Question: I'm implementing a first person camera using the GLM library that provides me with some useful functions that calculate perspective and 'lookAt' matrices. I'm also using OpenGL but that shouldn't make a difference in this code.
Basically, what I'm experiencing is that I can look around, much like in a regular FPS, and move around. But the movement is constrained to the three axes in a way that if I rotate the camera, I would still move in the same direction as if I had not rotated it... Let me illustrate (in 2D, to simplify things).
In this image, you can see four camera positions.
Those marked with a one are before movement, those marked with a two are after movement.
The red triangles represent a camera that is oriented straight forward along the z axis. The blue triangles represent a camera that hasbeen rotated to look backward along the x axis (to the left).
When I press the 'forward movement key', the camera moves forward along the z axis in both cases, disregarding the camera orientation.
What I want is a more FPS-like behaviour, where pressing forward moves me in the direction the camera is facing. I thought that with the arguments I pass to 'glm::lookAt', this would be achieved. Apparently not.
What is wrong with my calculations?
'''
// Calculate the camera's orientation
float angleHori = -mMouseSpeed * Mouse::x; // Note that (0, 0) is the center of the screen
float angleVert = -mMouseSpeed * Mouse::y;
glm::vec3 dir(
cos(angleVert) * sin(angleHori),
sin(angleVert),
cos(angleVert) * cos(angleHori)
);
glm::vec3 right(
sin(angleHori - M_PI / 2.0f),
0.0f,
cos(angleHori - M_PI / 2.0f)
);
glm::vec3 up = glm::cross(right, dir);
// Calculate projection and view matrix
glm::mat4 projMatrix = glm::perspective(mFOV, mViewPortSizeX / (float)mViewPortSizeY, mZNear, mZFar);
glm::mat4 viewMatrix = glm::lookAt(mPosition, mPosition + dir, up);
'''
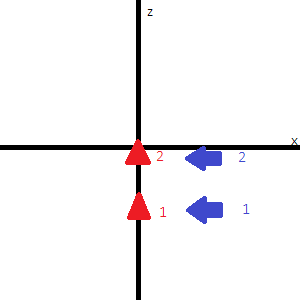
Answer: The issue was actually in another method. When moving the camera, I needed to do this:
'''
void Camera::moveX(char s)
{
mPosition += s * mSpeed * mRight;
}
void Camera::moveY(char s)
{
mPosition += s * mSpeed * mUp;
}
void Camera::moveZ(chars)
{
mPosition += s * mSpeed * mDirection;
}
'''
To make the camera move across the correct axes.